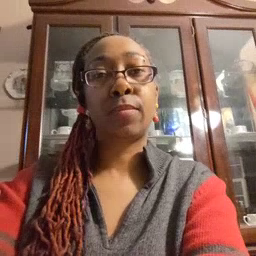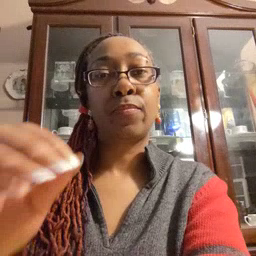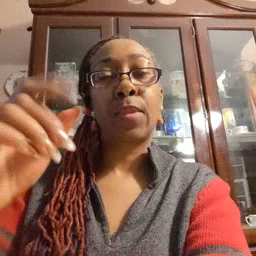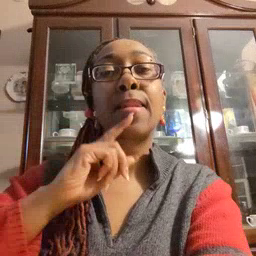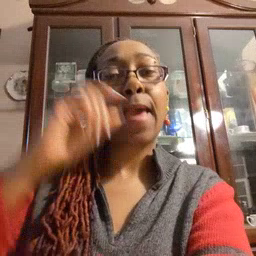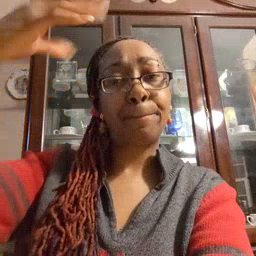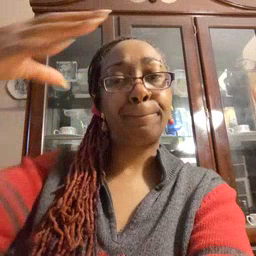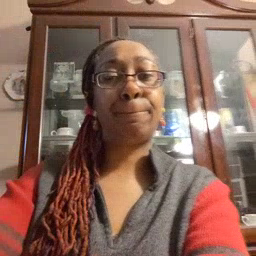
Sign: lamp